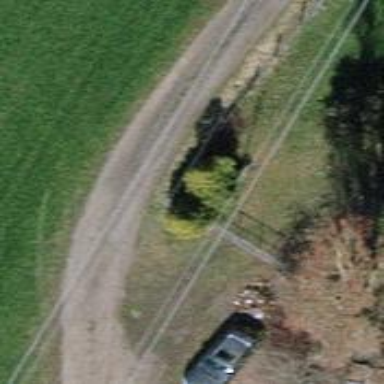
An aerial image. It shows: Shrub in its natural environment.